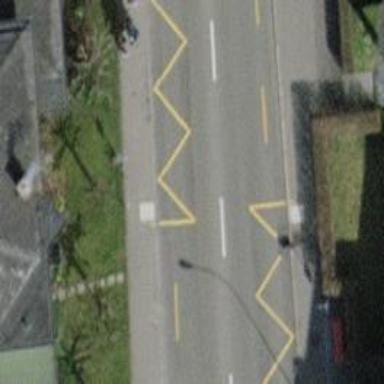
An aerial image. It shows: Public transport stop position.